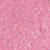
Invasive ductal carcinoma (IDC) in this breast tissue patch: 0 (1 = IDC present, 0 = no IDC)